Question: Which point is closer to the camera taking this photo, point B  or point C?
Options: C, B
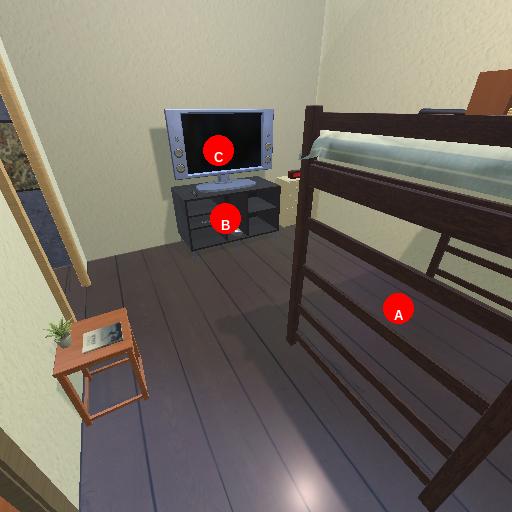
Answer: C